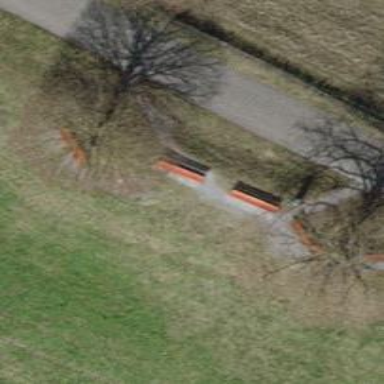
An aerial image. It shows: Red bench.